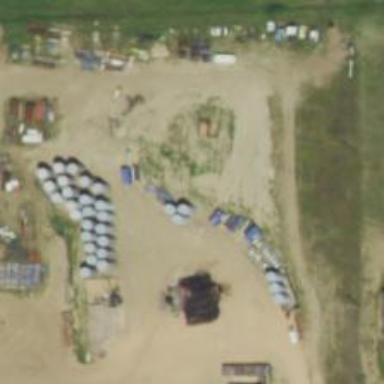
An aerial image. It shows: Storage tank that is man-made.